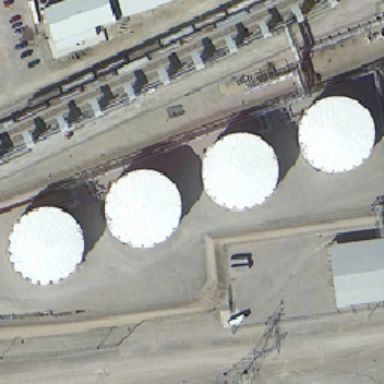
Four tanks are near the pipeline and the railway .